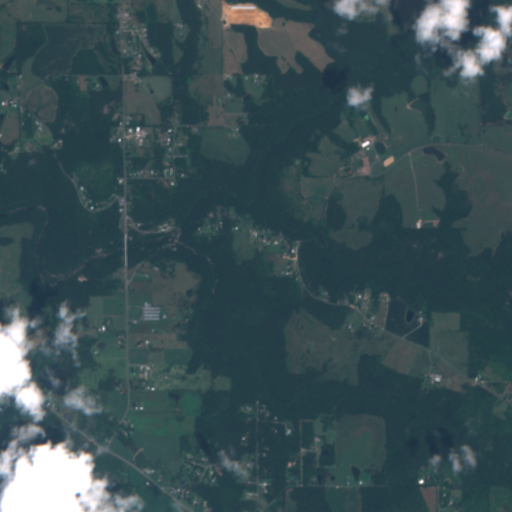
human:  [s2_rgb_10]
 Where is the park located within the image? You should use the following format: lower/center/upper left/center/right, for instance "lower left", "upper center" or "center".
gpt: The park is located in the upper of the image.
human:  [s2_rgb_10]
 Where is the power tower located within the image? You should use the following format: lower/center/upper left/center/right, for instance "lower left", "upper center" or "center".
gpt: There is no power tower in the image.